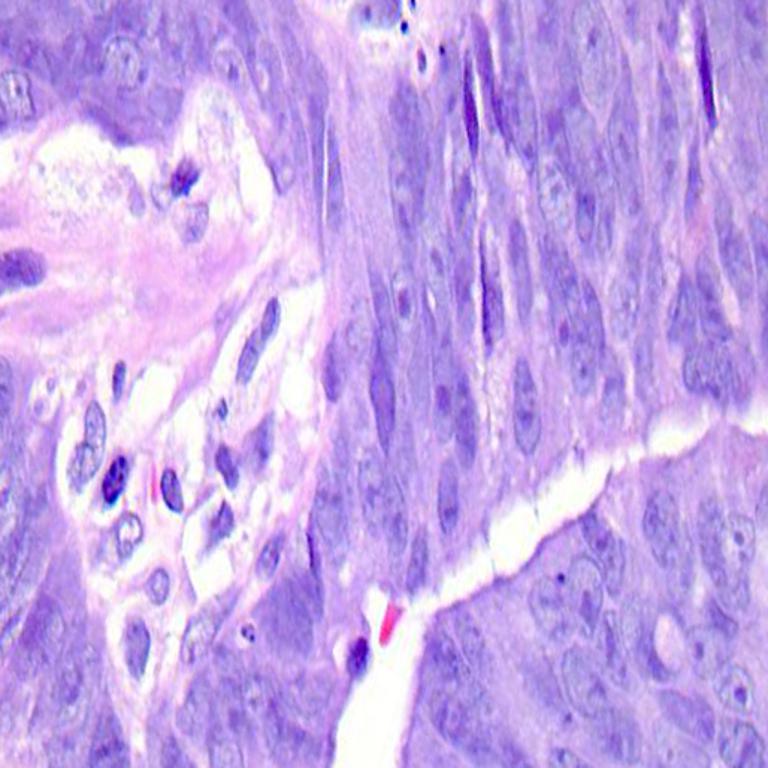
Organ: colon
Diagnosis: adenocarcinomas